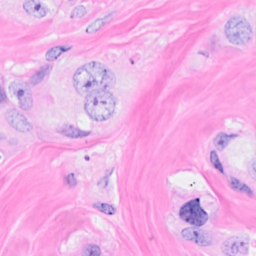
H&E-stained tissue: Breast